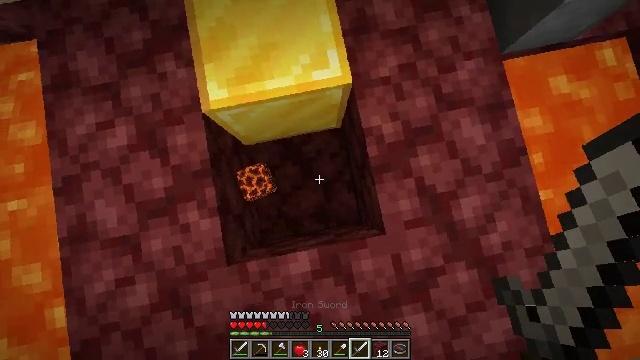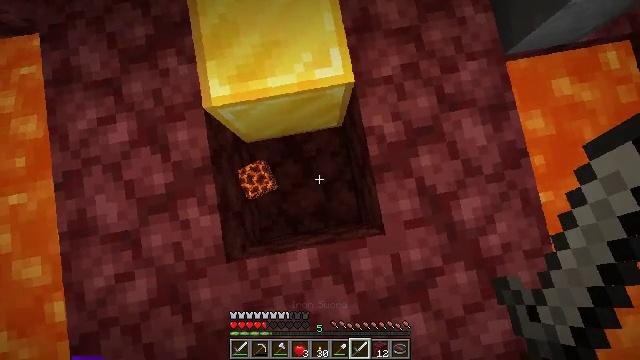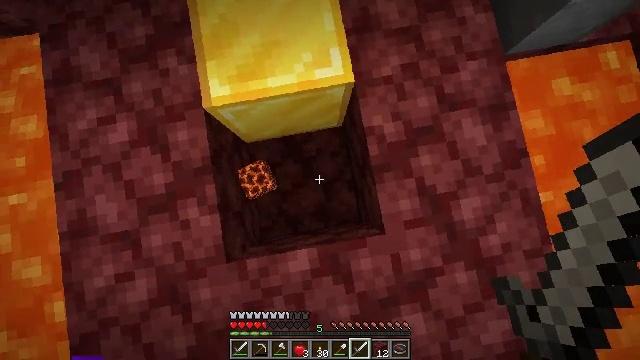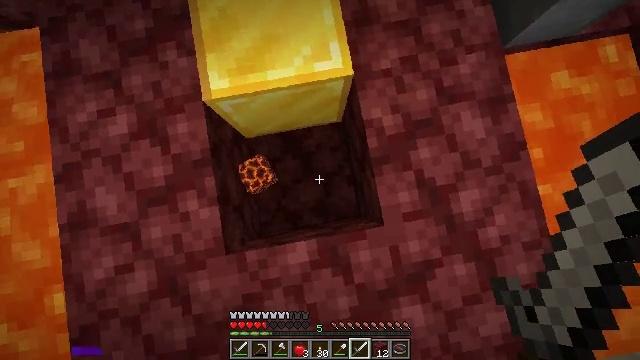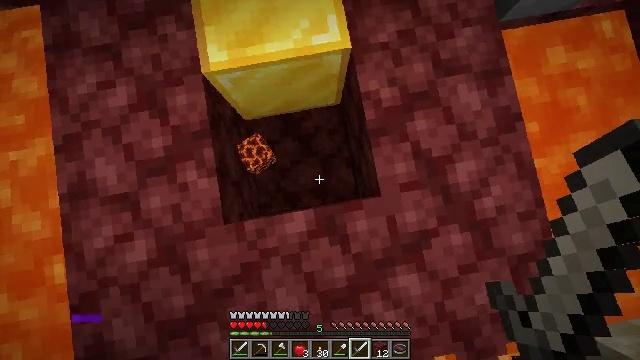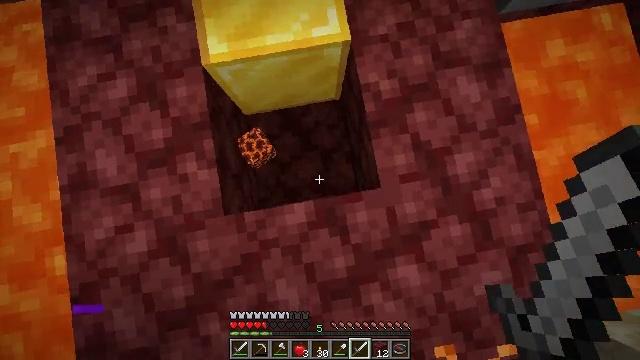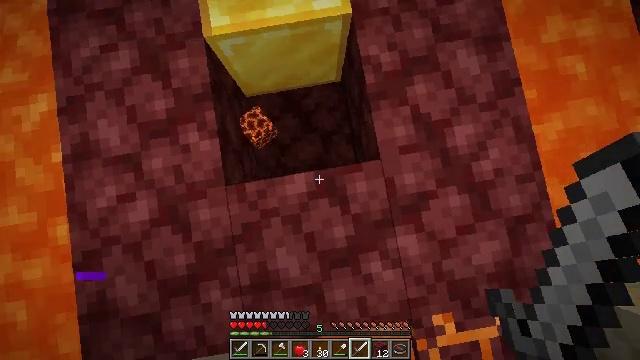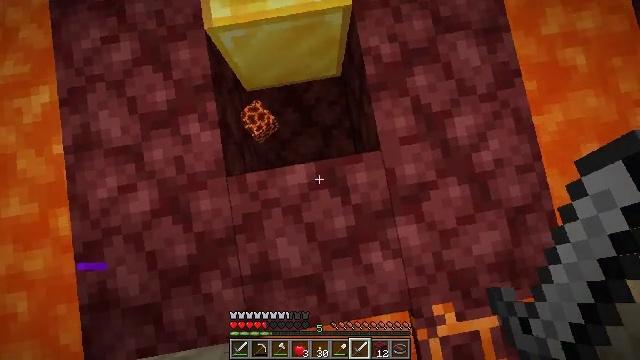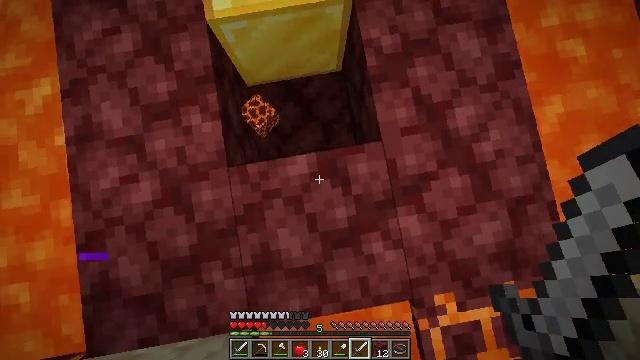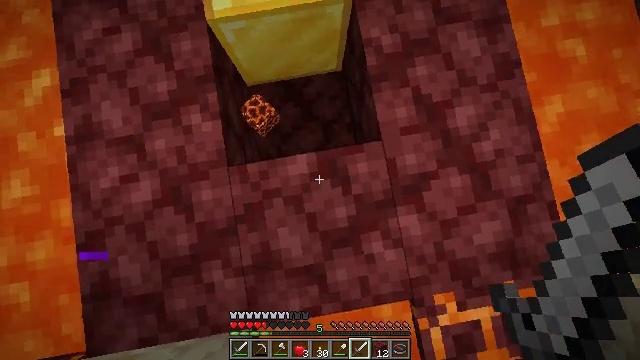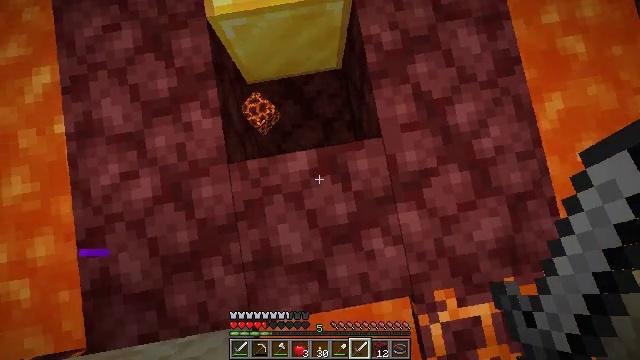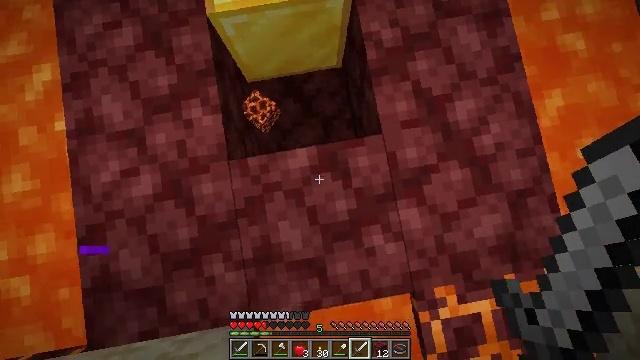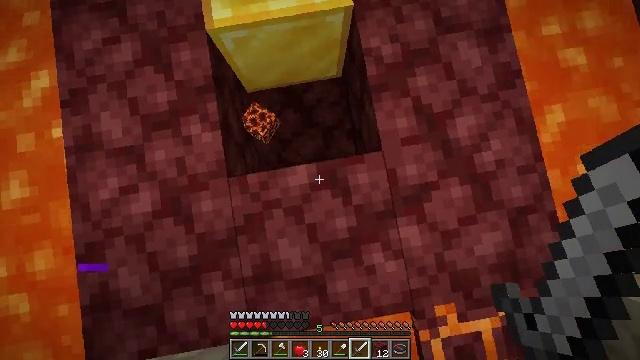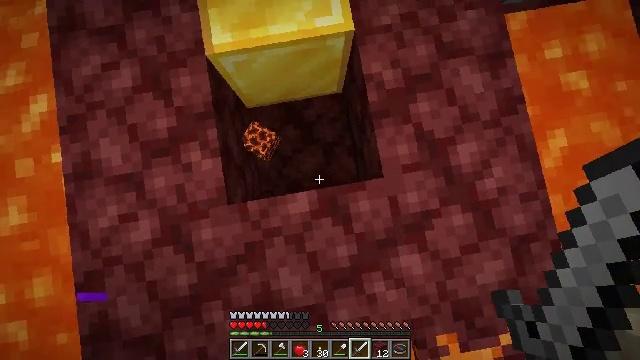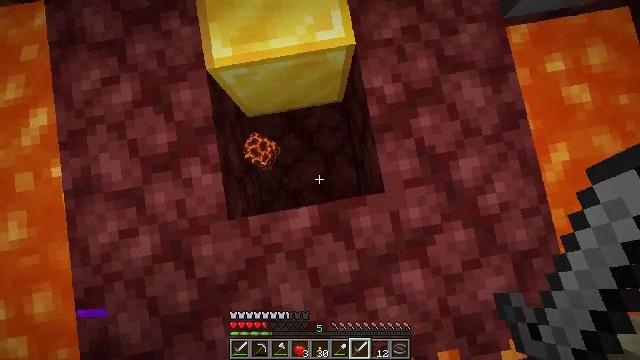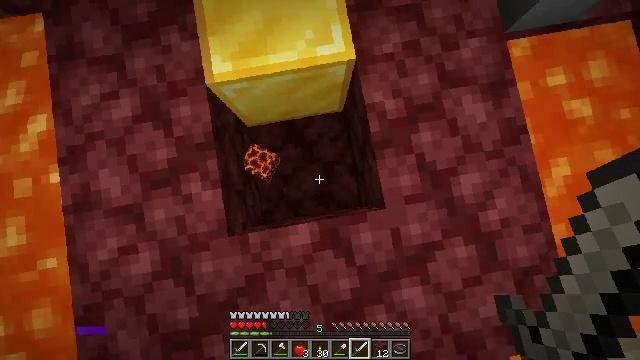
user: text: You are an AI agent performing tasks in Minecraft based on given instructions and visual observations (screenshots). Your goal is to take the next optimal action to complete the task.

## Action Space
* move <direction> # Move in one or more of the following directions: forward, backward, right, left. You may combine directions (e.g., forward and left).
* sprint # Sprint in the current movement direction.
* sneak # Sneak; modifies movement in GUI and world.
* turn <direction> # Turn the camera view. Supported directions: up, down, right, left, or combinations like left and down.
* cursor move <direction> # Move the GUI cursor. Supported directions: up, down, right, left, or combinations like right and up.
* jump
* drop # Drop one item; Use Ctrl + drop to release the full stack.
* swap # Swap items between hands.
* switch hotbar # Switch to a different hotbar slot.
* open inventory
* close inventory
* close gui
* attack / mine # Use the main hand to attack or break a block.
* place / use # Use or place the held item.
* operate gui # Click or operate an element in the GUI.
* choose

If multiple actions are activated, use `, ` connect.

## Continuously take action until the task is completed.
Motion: motion action
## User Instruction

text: Break the gold block to collect it.
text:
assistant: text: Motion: no_op
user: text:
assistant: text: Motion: no_op
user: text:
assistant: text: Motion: move back
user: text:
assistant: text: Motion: move back
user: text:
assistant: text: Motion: move back
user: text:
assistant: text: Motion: no_op
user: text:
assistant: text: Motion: no_op
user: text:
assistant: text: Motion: no_op
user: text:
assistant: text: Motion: no_op
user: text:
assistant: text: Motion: no_op
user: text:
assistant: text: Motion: no_op
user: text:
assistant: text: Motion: move forward
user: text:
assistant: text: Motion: move forward
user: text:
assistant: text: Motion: move forward
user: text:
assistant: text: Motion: no_op
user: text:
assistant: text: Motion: no_op
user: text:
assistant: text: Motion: no_op
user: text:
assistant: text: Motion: no_op
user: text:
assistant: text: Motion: no_op
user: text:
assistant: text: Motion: no_op
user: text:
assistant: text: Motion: no_op
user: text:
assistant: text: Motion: no_op
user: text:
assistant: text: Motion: no_op
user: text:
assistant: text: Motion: no_op
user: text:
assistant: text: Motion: no_op
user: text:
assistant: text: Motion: no_op
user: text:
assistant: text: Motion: no_op
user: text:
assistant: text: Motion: no_op
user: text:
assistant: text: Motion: no_op
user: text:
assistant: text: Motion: no_op